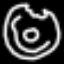
Label: donut